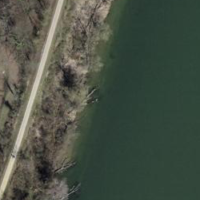
EUNIS habitat code: 15
Species observed at this site:
Corvus corone
Cyanistes caeruleus
Fulica atra
Anas platyrhynchos
Streptopelia decaocto
Aythya fuligula
Fringilla coelebs
Passer domesticus
Turdus merula
Chroicocephalus ridibundus
Berberis vulgaris
Mareca strepera
Mergus merganser
Milvus milvus
Pica pica
Garrulus glandarius